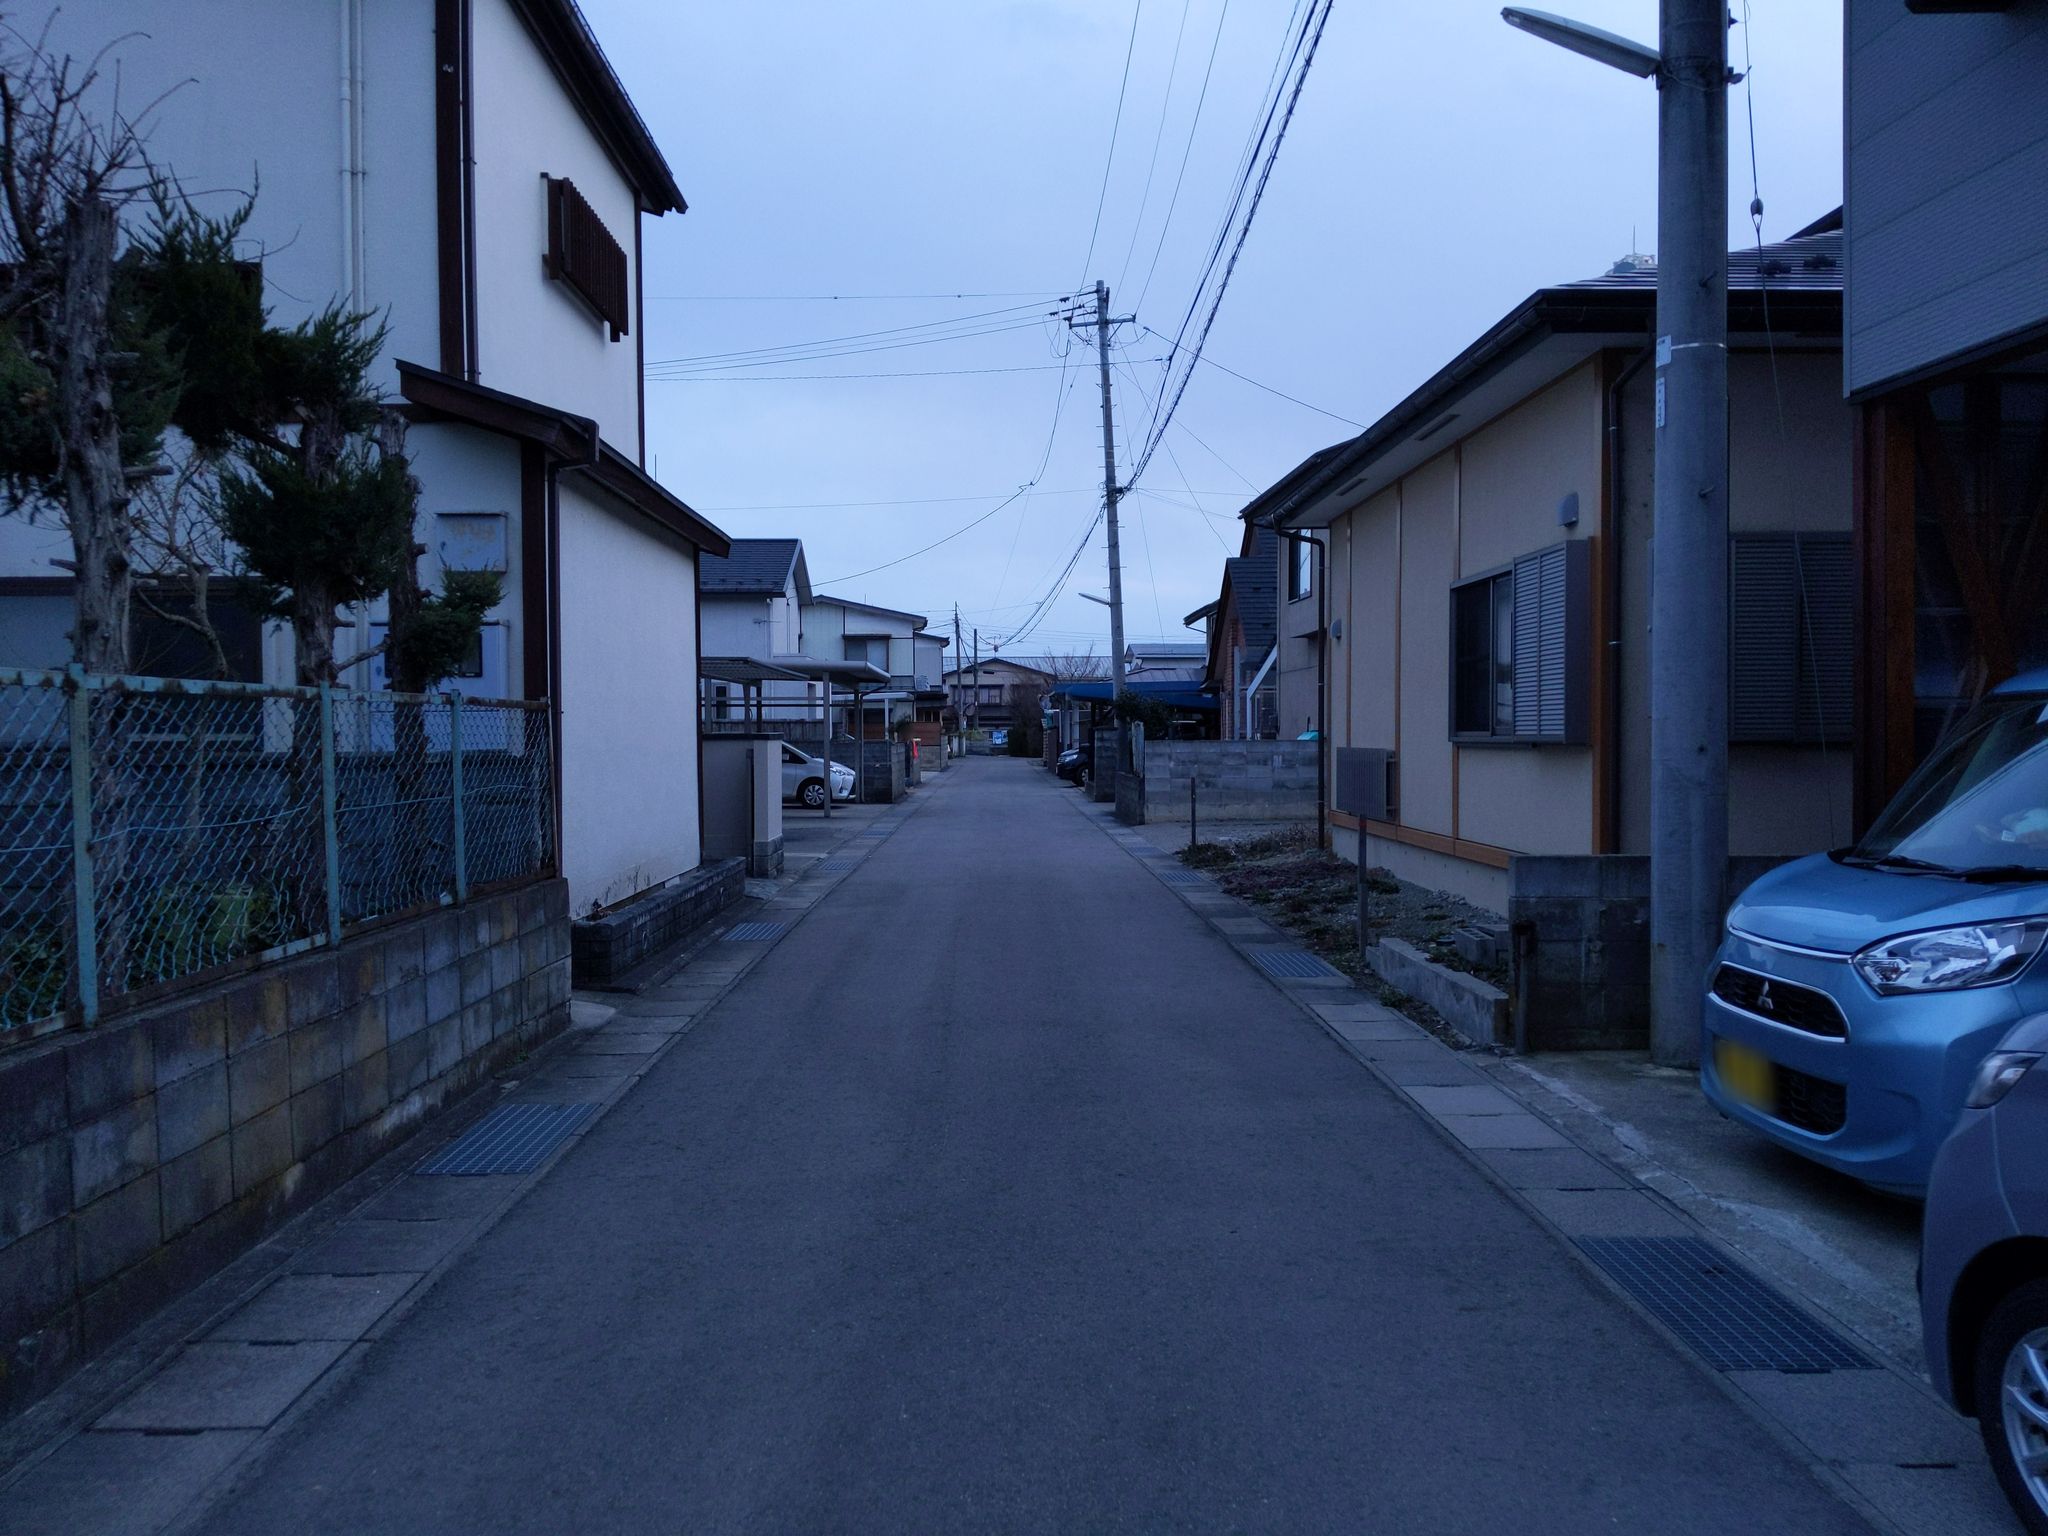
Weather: clear
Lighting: dusk/dawn
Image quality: good
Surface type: walking surface
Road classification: steps, unclassified
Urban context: urban centre
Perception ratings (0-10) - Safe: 1.1, Lively: 6.99, Beautiful: 0.99, Boring: 4.22, Depressing: 2.41, Wealthy: 2.4